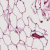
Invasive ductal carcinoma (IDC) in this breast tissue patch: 0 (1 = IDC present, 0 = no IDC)